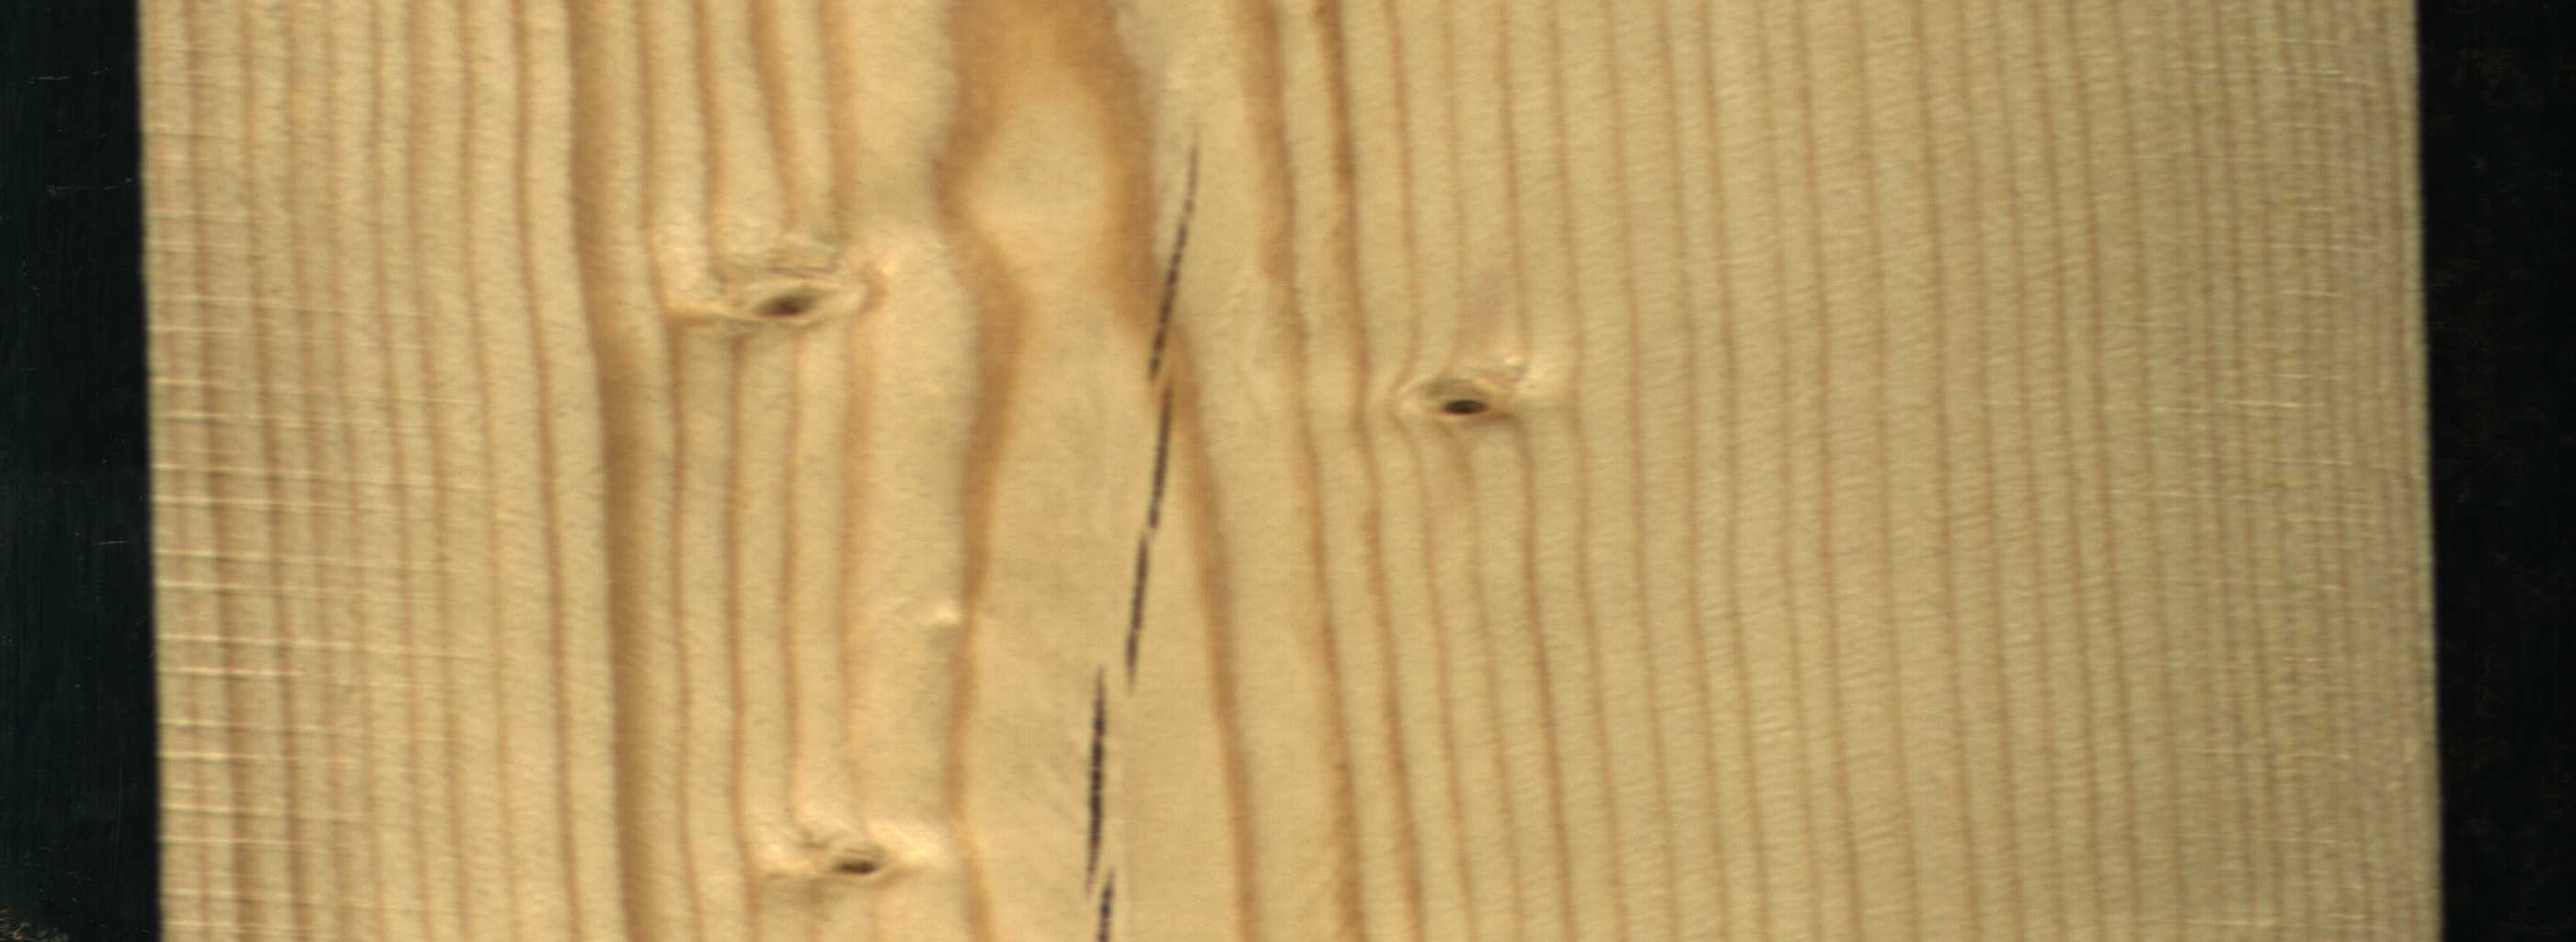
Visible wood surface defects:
Crack
Crack
Crack
Live_Knot
Live_Knot
Live_Knot